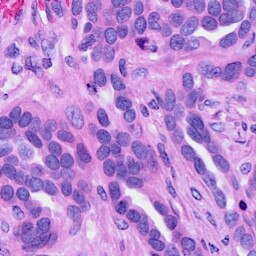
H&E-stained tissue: Ovarian